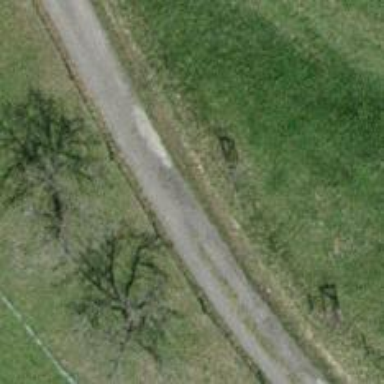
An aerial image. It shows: Track with compacted grade2 surface.